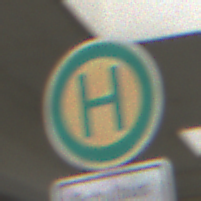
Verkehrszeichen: Haltestelle
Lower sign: ZeitangabenMitBeschraenkungAufWochentage5
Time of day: Midday
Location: Roofed (Urban)
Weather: Overcast
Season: NotSpecified
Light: Artificial